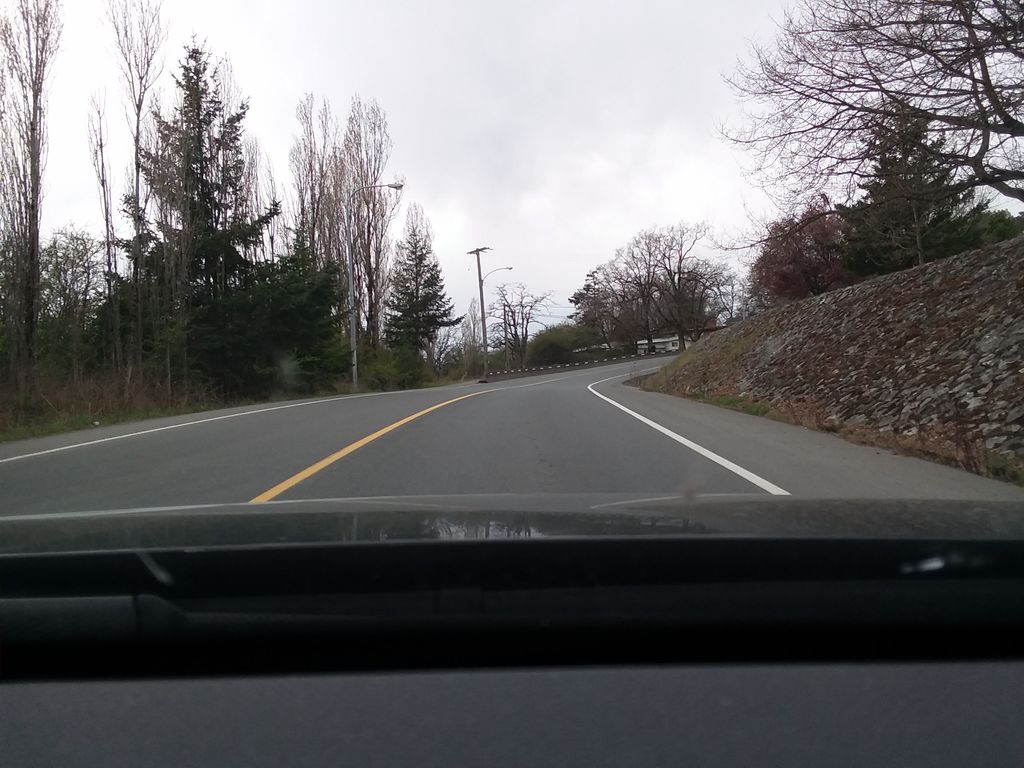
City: victoria